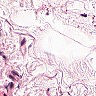
Metastatic tissue present: no